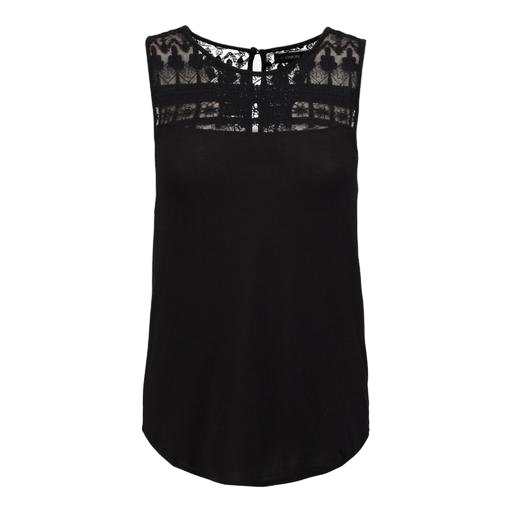
black lace-trim tank top, black lace-accented top, black sleeveless high-low top only macy, white background